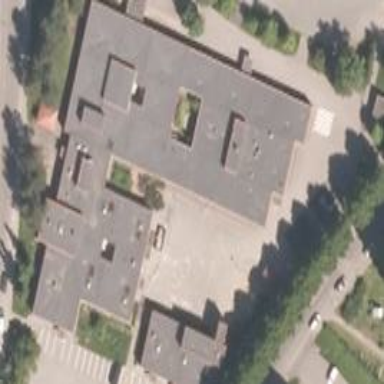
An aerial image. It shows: School building.